Interaction volume radius: 5 \u00c5
Interaction volume height: 15 \u00c5
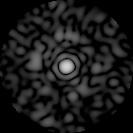
Disorder parameter: 0.7459